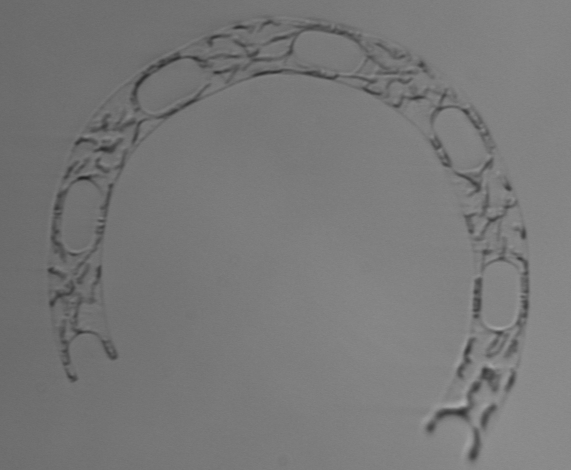
Label: Eucampia